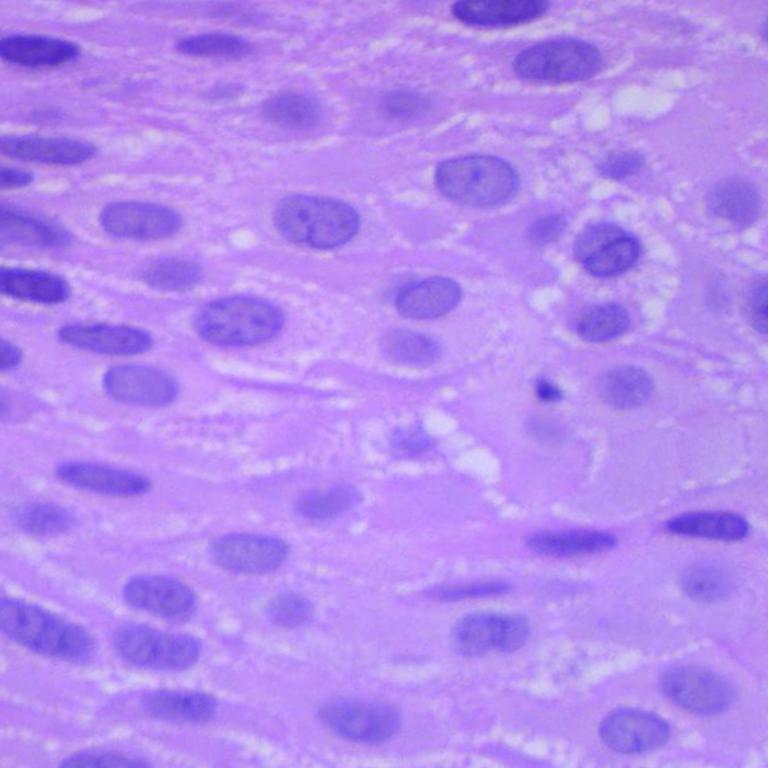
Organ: lung
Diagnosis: squamous carcinomas